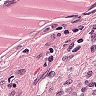
Metastatic tissue present: no